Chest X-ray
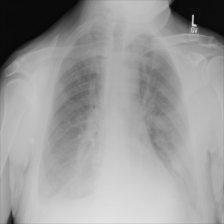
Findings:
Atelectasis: negative
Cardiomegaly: negative
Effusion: negative
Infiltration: negative
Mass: negative
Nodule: negative
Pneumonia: negative
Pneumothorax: negative
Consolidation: negative
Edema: negative
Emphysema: negative
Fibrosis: negative
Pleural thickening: negative
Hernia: negative